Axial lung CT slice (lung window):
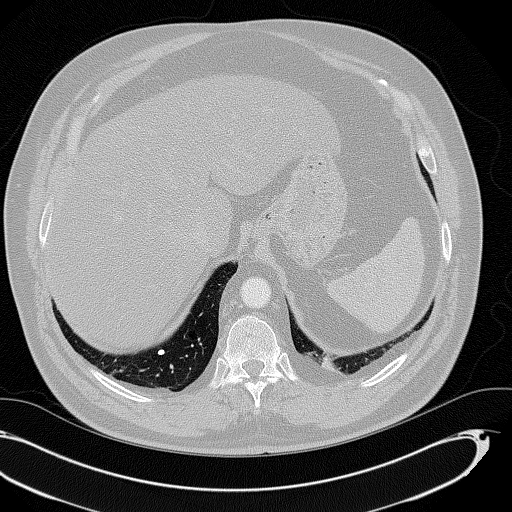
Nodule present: yes
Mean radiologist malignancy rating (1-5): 1